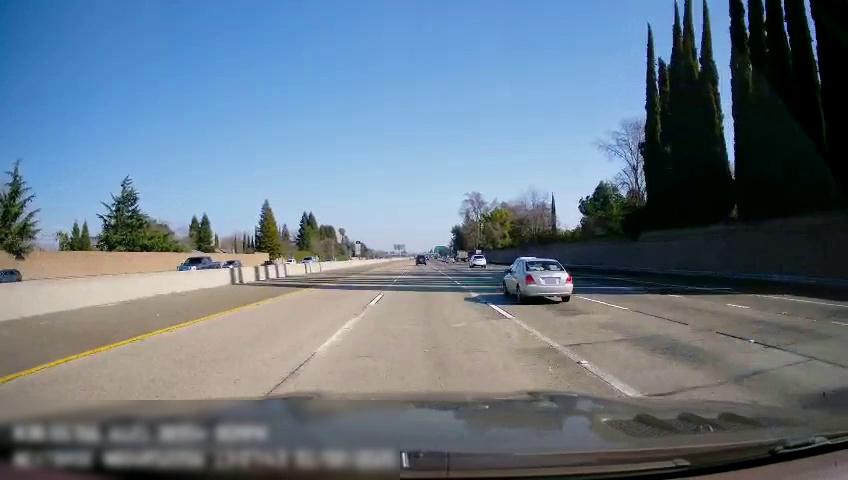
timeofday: Day
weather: Sunny
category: Drivable Space
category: Vehicles | Other LV
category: Vehicles | SUV
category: Vehicles | SUV
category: Vehicles | Car
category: Vehicles | Car
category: Vehicles | Truck
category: Vehicles | Car
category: Vehicles | Car
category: Vehicles | SUV
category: Lanes | Current Lane
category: Lanes | Alternate Lane
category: Lanes | Alternate Lane
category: Lanes | Alternate Lane
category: Lanes | Alternate Lane
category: Lanes | Alternate Lane